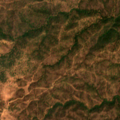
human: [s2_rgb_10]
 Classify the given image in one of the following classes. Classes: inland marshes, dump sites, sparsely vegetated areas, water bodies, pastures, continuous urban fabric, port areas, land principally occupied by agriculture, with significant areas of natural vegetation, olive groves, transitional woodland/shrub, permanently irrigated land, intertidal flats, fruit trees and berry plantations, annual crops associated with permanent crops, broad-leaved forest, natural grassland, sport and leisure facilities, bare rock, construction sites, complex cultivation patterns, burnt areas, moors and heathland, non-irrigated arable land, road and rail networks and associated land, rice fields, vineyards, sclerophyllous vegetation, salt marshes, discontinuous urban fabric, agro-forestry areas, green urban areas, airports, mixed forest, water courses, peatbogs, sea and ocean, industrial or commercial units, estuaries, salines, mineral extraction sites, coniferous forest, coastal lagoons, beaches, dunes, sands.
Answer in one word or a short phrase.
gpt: agro-forestry areas, broad-leaved forest